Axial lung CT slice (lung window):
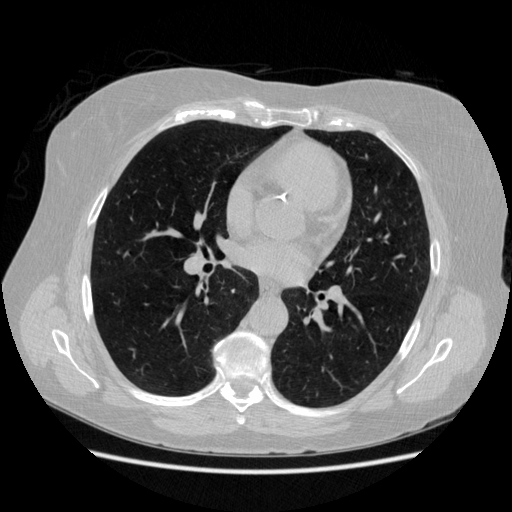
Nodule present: no